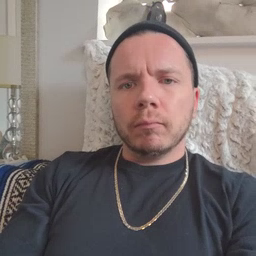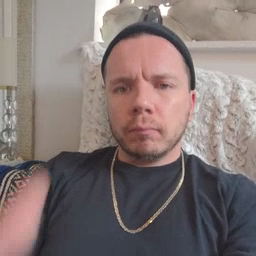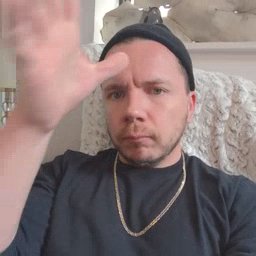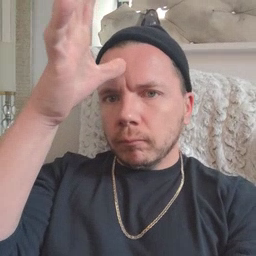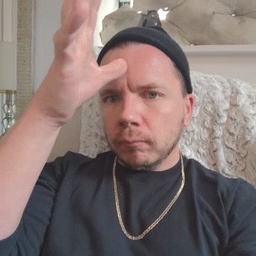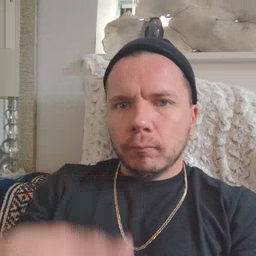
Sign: dad